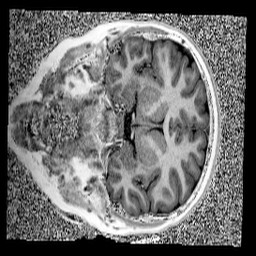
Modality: UNIT1
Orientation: coronal
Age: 9
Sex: female
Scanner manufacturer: siemens
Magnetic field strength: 3 T
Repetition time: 4 s
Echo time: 0.00299 s